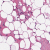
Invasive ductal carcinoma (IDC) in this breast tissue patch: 0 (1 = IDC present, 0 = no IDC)